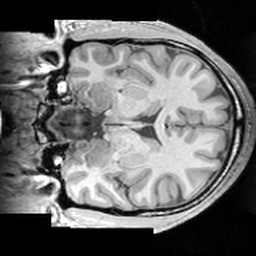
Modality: T1w
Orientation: coronal
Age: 32
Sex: male
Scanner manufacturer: siemens
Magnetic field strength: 3 T
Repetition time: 1.63 s
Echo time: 0.00311 s